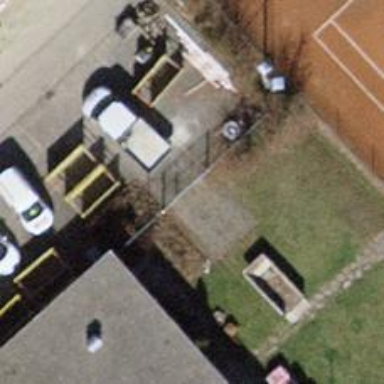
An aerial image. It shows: Chain link fence is in the scene.